Question: I am working with a CSS table, and having an unexpected result - the table columns do not line up properly. This is what the table looks like

Here is the CSS
'''
* {
/* old-style reset here :) */
border: 0px;
padding: 0px;
}
table {
border-collapse: separate;
border: 1px solid #9DABCE;
border-width: 0px 0px 1px 1px;
margin: 10px auto;
font-size: 20px;
width:90%;
}
td, th {
width: 41px;
height: 41px;
text-align: center;
font-size: 18px;
font-weight: bold;
vertical-align: middle;
background: url(../img/cells.png);
color: #444;
position: relative;
}
th {
font-weight: bold;
font-size: 14px;
}
td.today {
background-position: 81px 0px;
color: white;
}
'''
And here is the table HTML
'''
<table cellspacing="0">
<thead>
<th>Core Measure</th><th>National Average</th>
</thead>
<tbody>
<tr>
<td class="today">Discharge Instructions</td>
<td class="today">91%</td>
</tr>
<tr>
<td class="today">Measure LV Systolic Function</td>
<td class="today">98%</td>
</tr>
<tr>
<td class="today">ACE/ARB for LVSD</td>
<td class="today">95%</td>
</tr>
<tr>
<td class="today">Smoking Cessation</td>
<td class="today">99%</td>
</tr>
</tbody>
<tfoot>
<th>Core Measure</th><th>National Average</th>
</tfoot>
</table>
'''
Assistance fixing this problem would be greatly appreciated. Thank you.
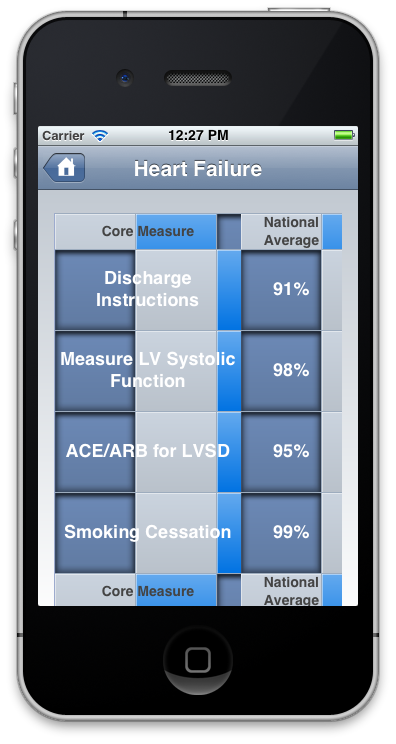
Answer: It is something to do with your sprite and the background-position values you set. I made a <URL> for you and it seems okay.